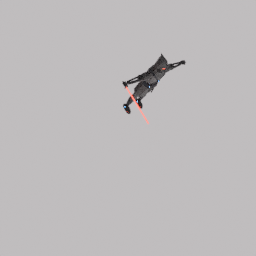
Label: people